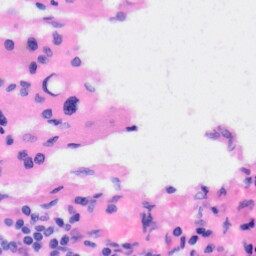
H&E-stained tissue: Liver